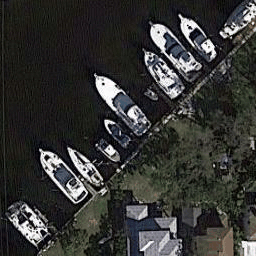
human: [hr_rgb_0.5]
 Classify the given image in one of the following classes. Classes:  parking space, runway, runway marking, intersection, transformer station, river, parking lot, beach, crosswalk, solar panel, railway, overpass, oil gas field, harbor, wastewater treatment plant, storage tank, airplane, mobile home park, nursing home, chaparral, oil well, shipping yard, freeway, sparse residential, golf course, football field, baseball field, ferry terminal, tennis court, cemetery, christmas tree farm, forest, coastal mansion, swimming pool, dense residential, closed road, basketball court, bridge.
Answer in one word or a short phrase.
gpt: harbor